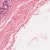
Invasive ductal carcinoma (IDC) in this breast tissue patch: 0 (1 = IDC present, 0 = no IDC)